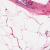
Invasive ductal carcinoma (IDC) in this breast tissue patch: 0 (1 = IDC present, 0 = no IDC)